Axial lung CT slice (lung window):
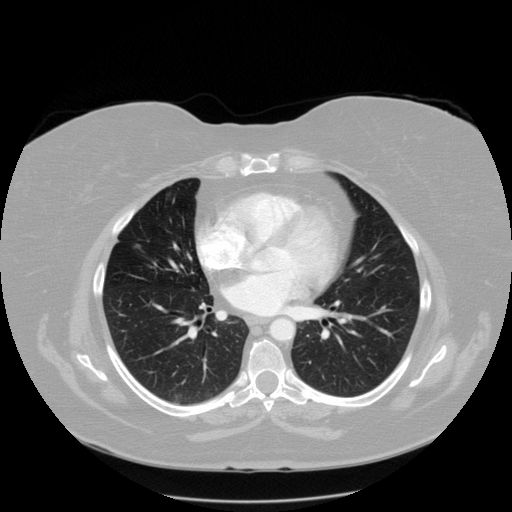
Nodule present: no